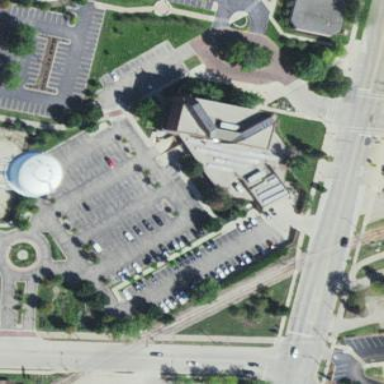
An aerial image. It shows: Public town hall building.